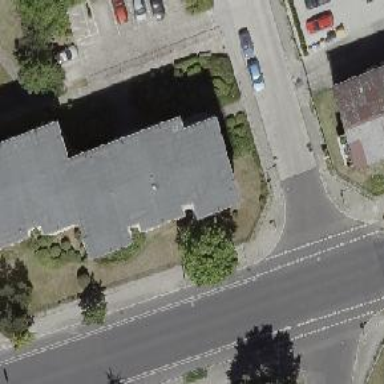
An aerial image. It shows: Building with apartments and flat roof.